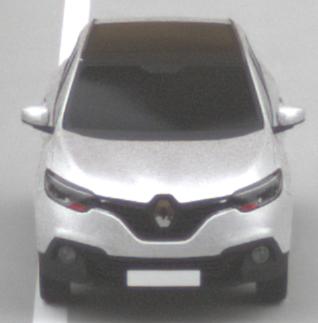
Make: Renault
Model: Kadjar ENERGY TCe 130
Detailed model: Kadjar
Model produced from: 2015/05
Model produced until: 2018/08
Doors: 5
Color: white
Road condition: dry road
Daytime: midday
Contrast: low contrast